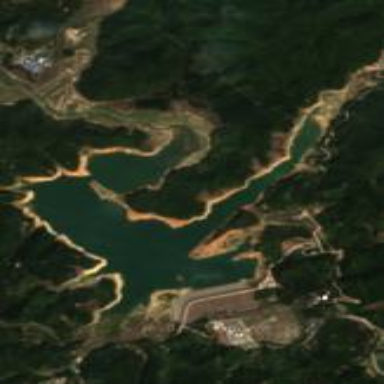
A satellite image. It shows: Reservoir surrounded by water.